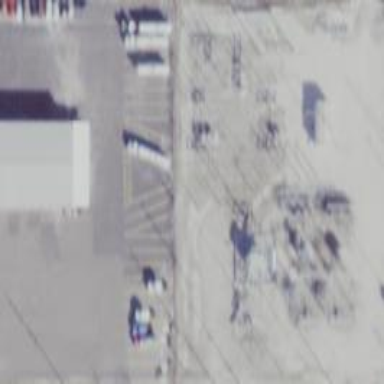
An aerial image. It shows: Outdoor substation at the transmission level.